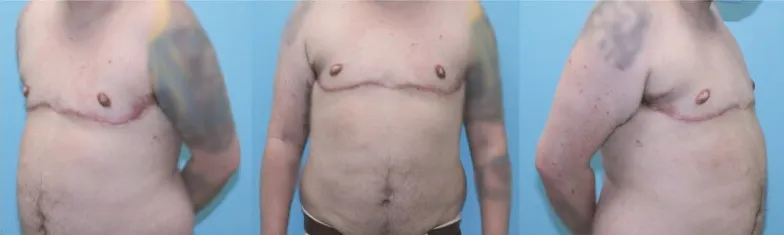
Final post-operative result after 6 months.
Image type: medical_photograph (other_medical_photograph)